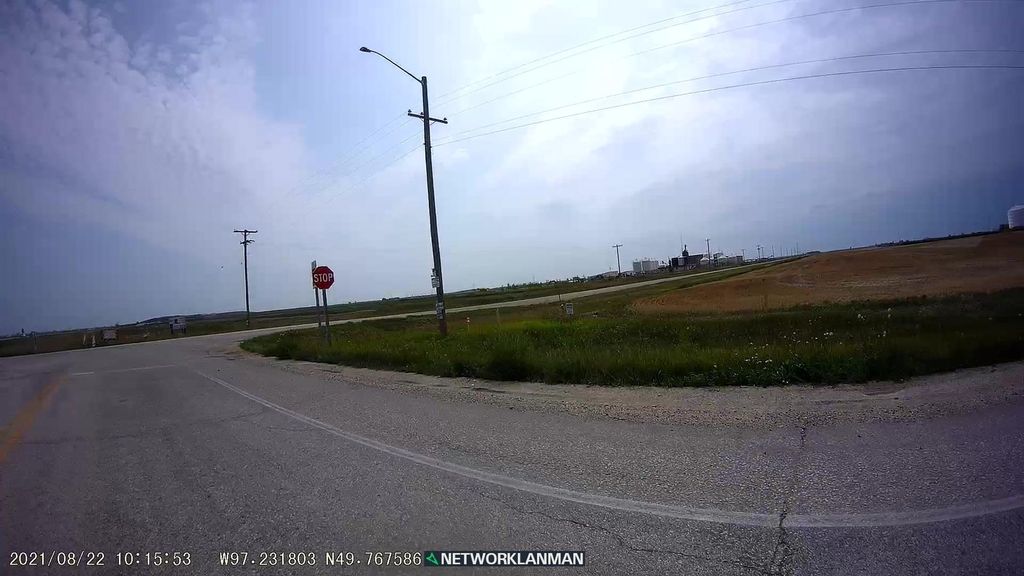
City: winnipeg